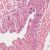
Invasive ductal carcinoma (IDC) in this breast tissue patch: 0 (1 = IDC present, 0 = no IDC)